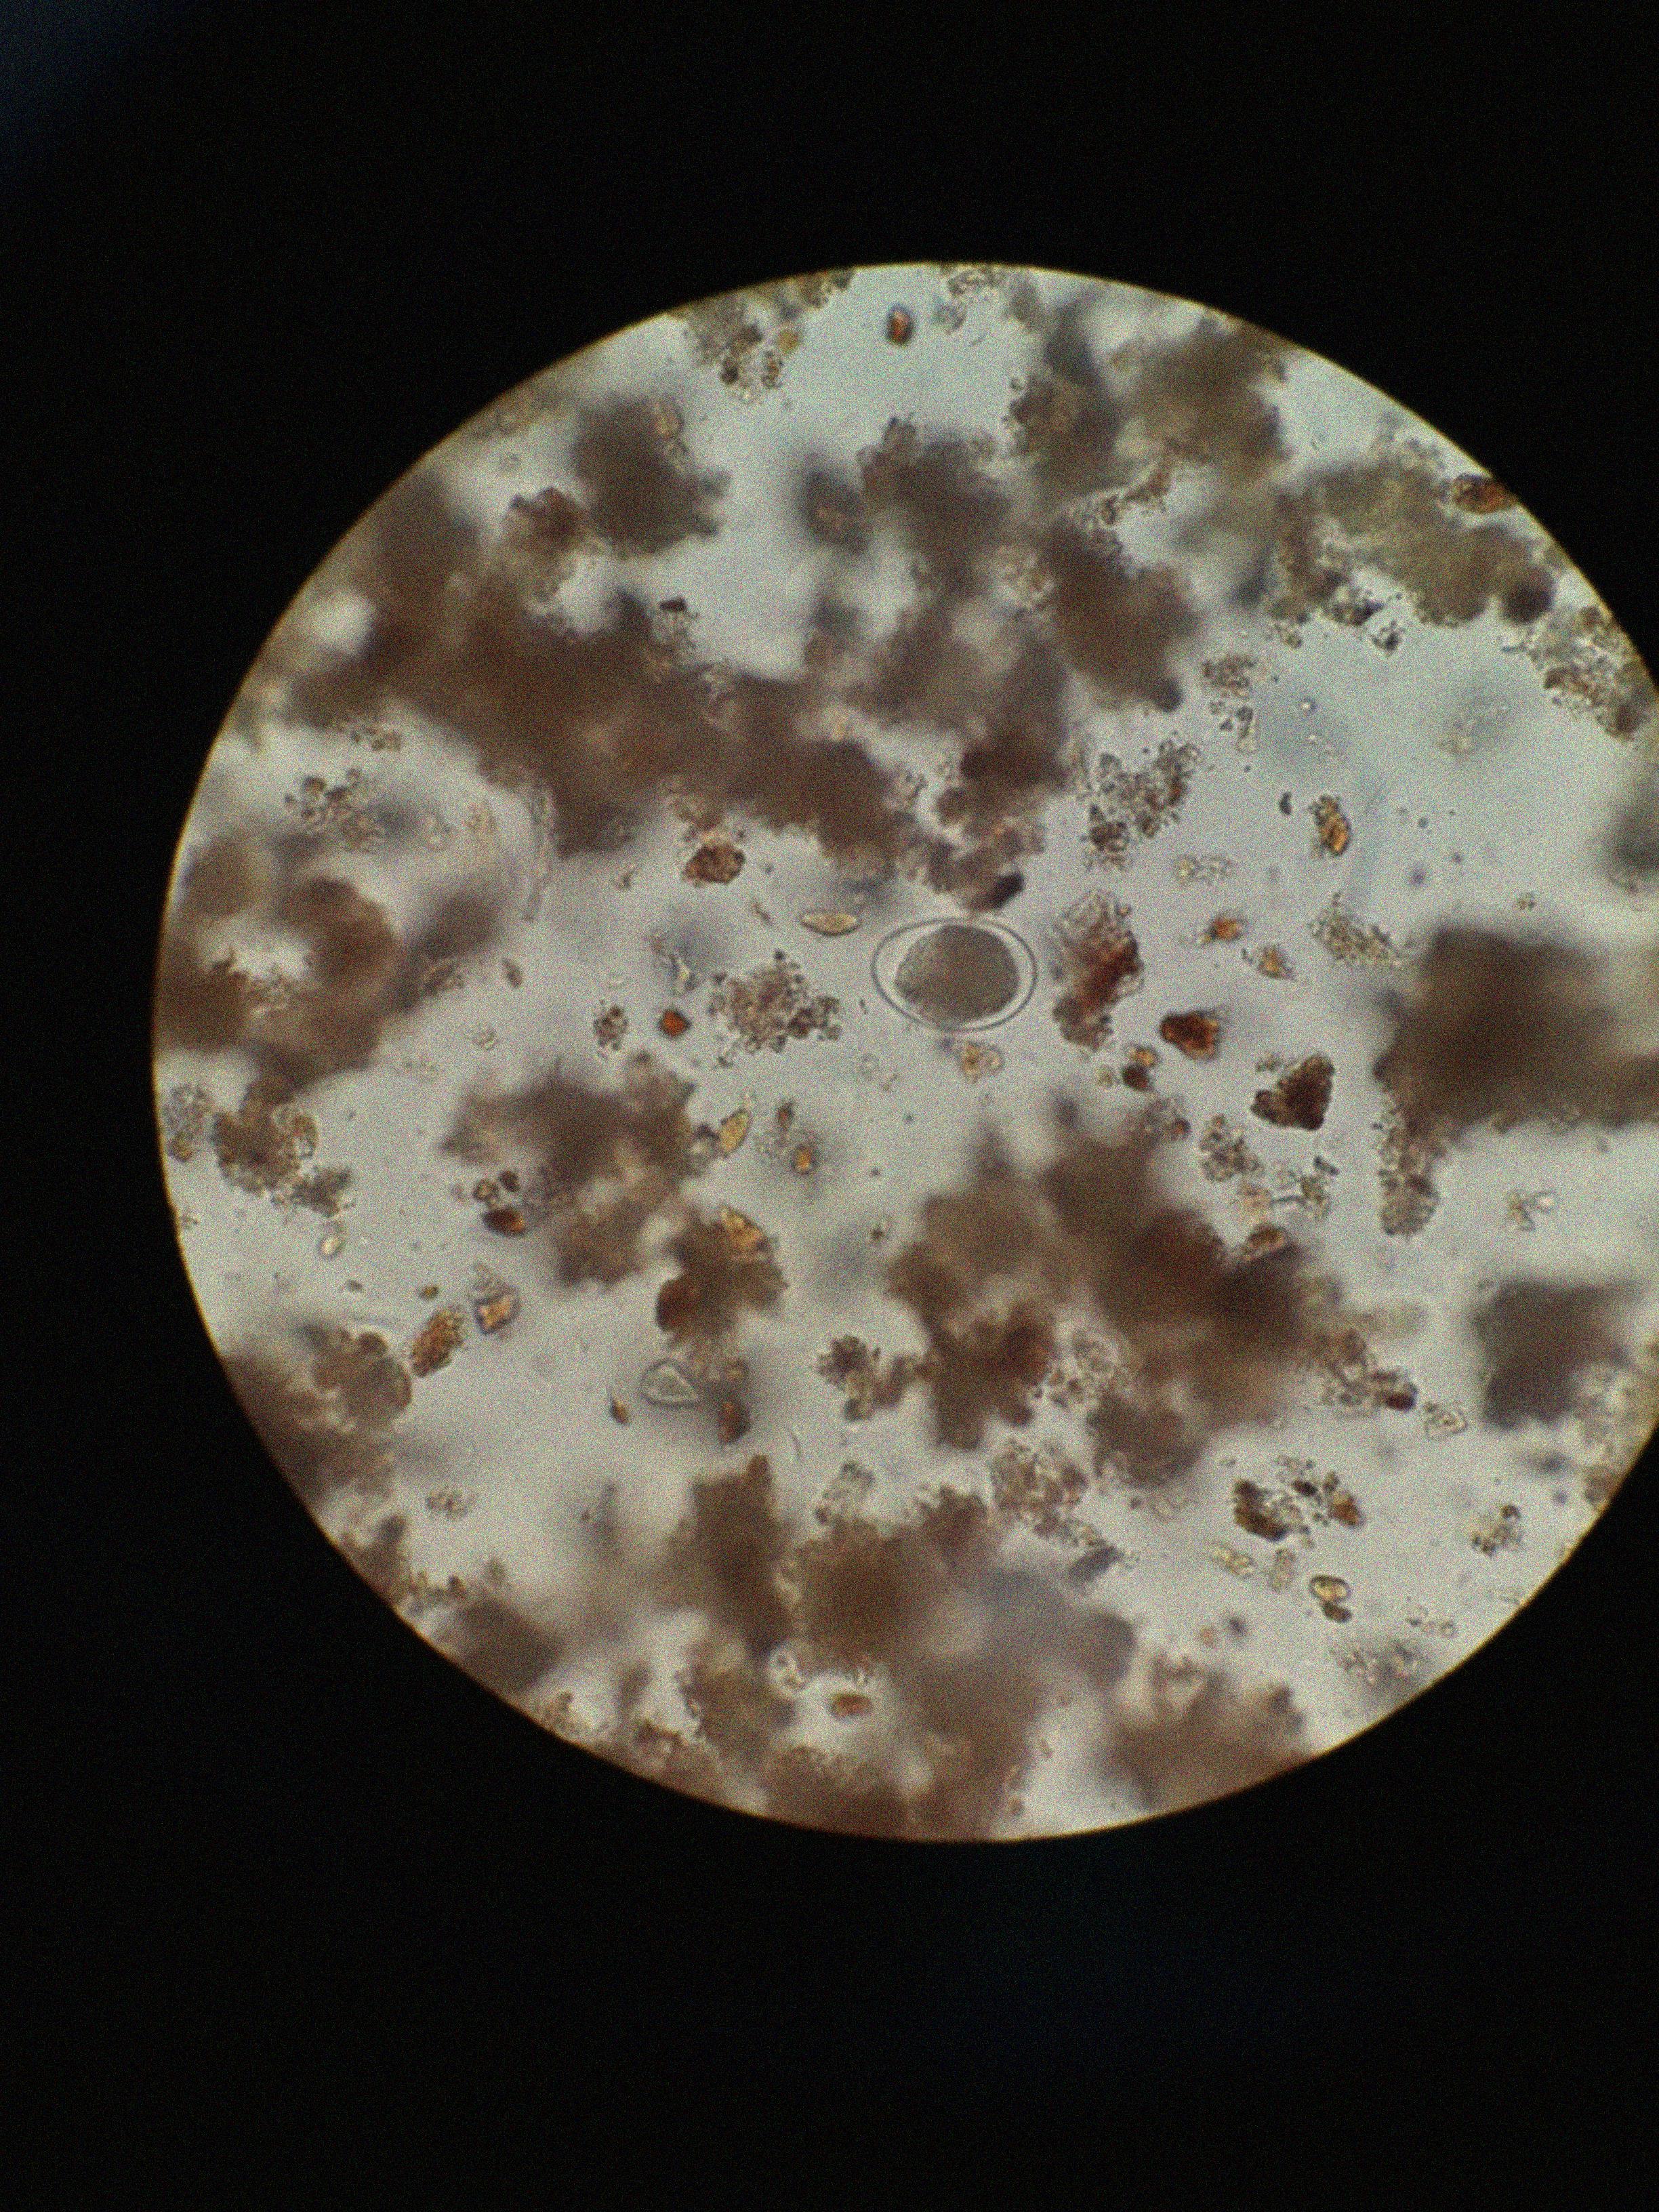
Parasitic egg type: Hookworm egg